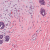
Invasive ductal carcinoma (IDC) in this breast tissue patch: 1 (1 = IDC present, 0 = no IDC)